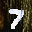
Label: 7